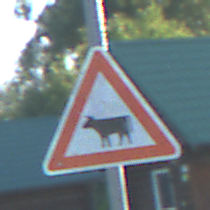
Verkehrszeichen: ViehtriebRechts
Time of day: MorningAfternoon
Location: Outdoor (Nature)
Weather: Clear
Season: NotSpecified
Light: Natural